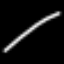
Label: line